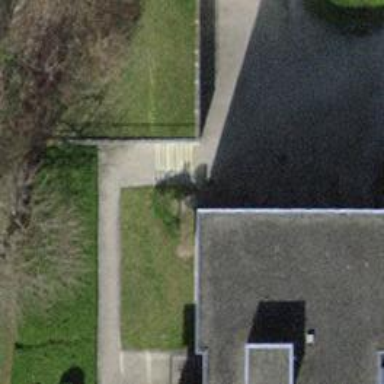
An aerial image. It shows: Concrete steps with ramp available for accessibility.